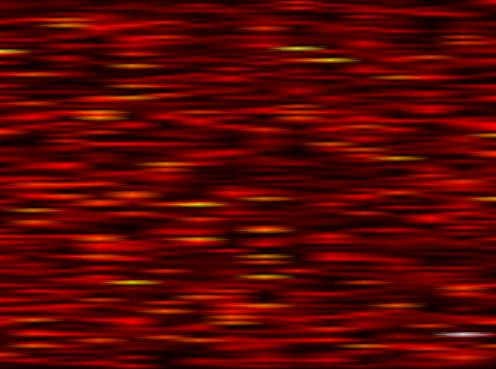
Label: OFDM